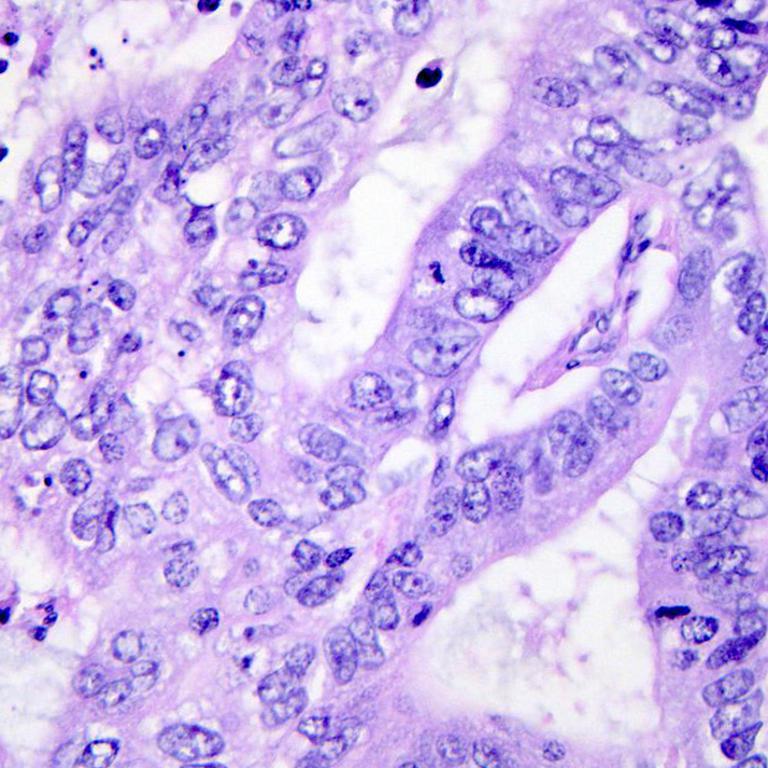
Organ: colon
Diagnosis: adenocarcinomas